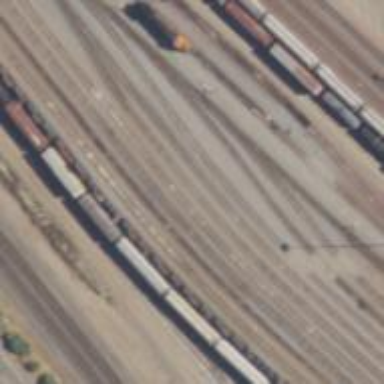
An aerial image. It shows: Railway yard.